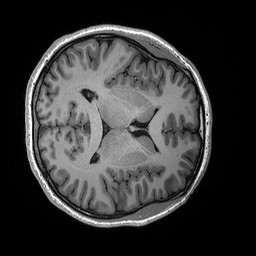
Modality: T1w
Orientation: axial
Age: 23
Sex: female
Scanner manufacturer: siemens
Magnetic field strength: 3 T
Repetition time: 2.53 s
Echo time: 0.00227 s